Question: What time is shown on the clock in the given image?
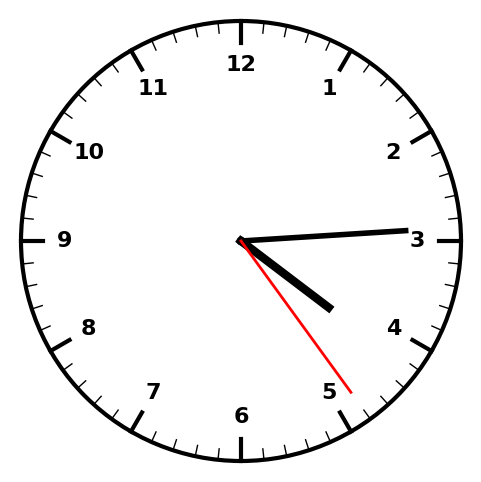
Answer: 04:14:24